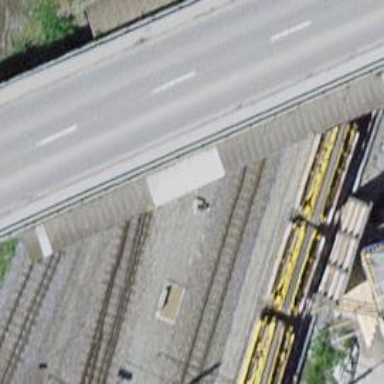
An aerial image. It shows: Railway switch.